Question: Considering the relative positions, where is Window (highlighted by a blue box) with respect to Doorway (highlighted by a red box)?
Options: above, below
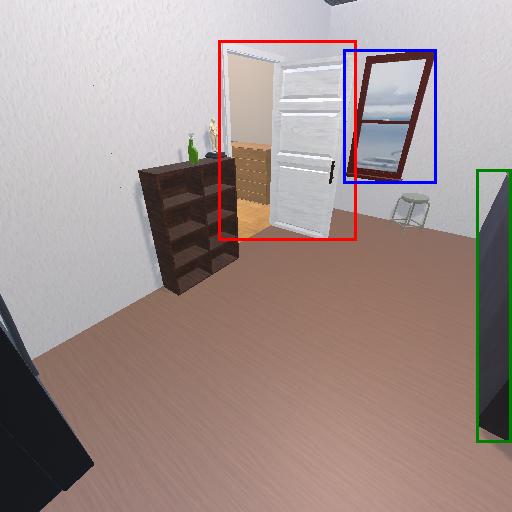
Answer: above